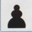
Piece: bP